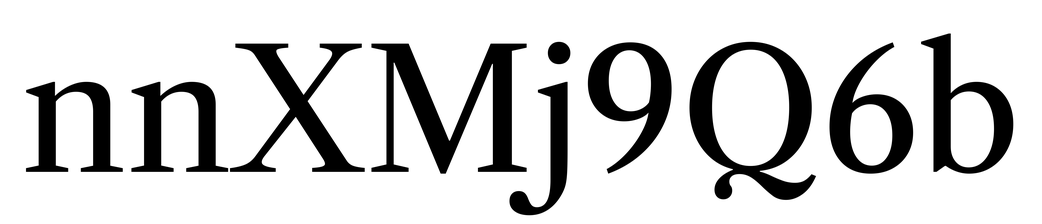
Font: LibreCaslonText_Regular